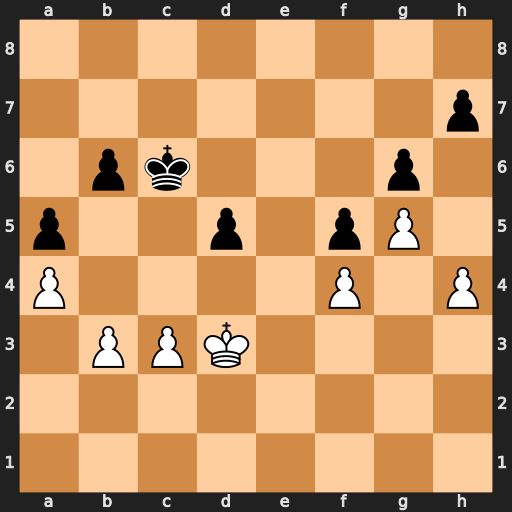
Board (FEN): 8/7p/1pk3p1/p2p1pP1/P4P1P/1PPK4/8/8
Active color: w
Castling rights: -
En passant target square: -
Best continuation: Kd4 Kd6 c4 dxc4 bxc4 Kc6 Ke5 Kc5 Kf6 Kxc4 Kg7